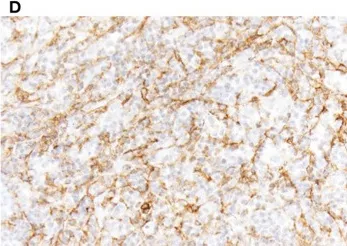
Photomicrography of the nodal biopsy. (D) Podoplanin immunostain revealed expanded follicular dendritic cell meshwork (x400).
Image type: pathology (immunostaining)